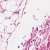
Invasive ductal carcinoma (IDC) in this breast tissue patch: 0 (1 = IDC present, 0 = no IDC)